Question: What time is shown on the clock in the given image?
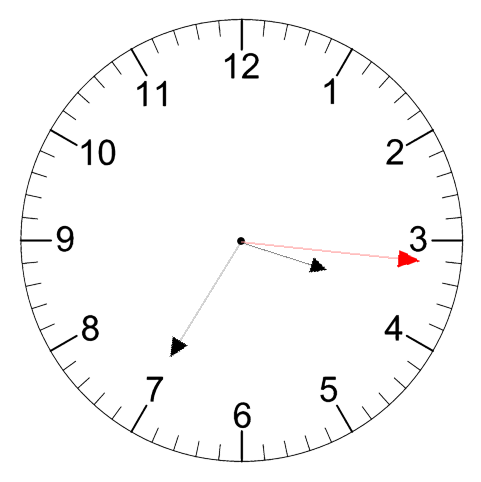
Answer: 03:35:16